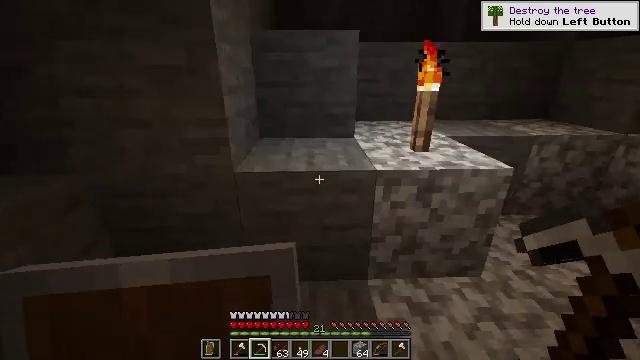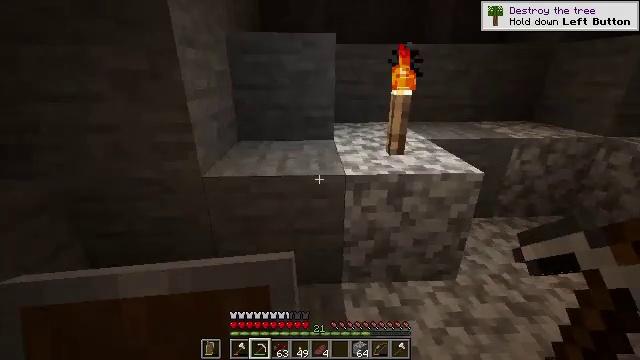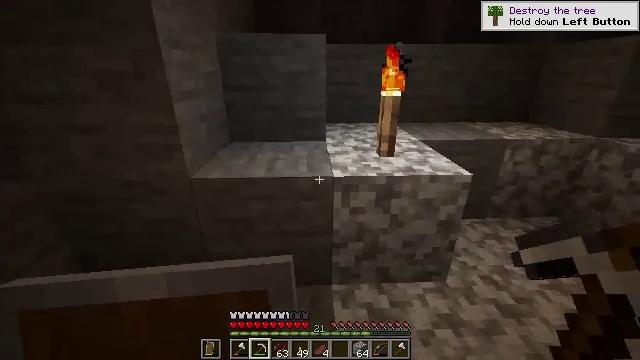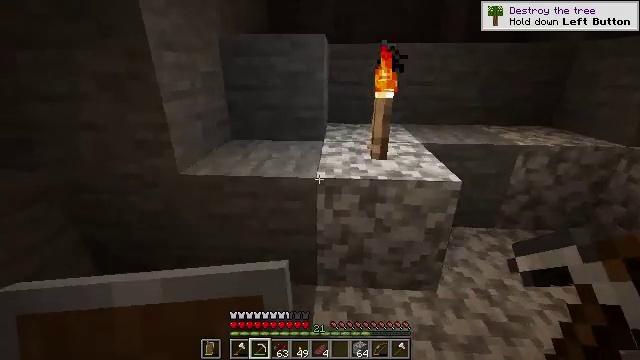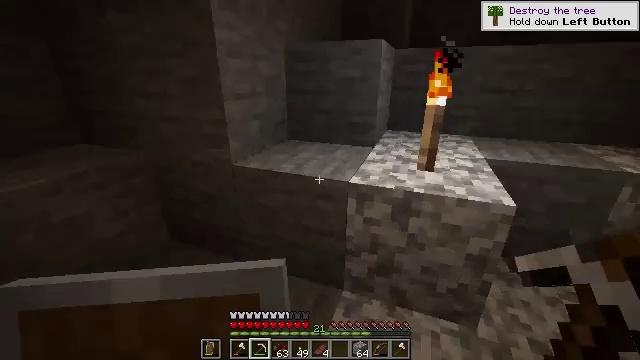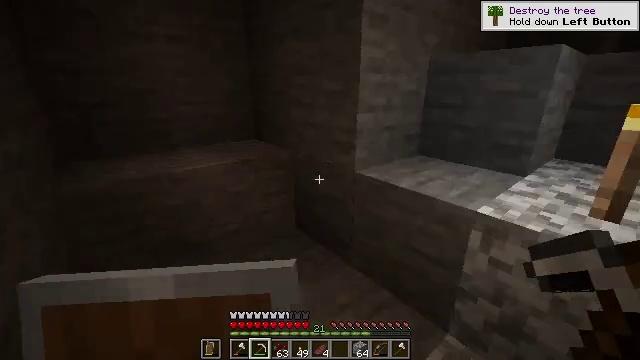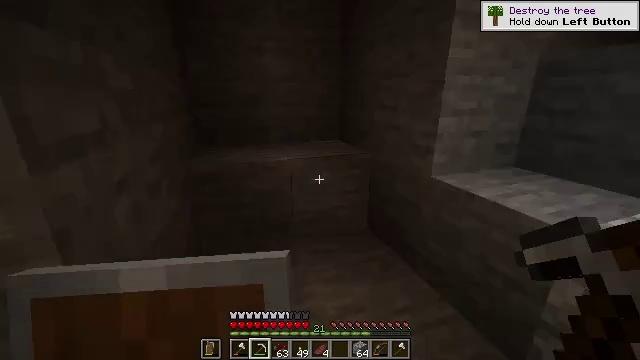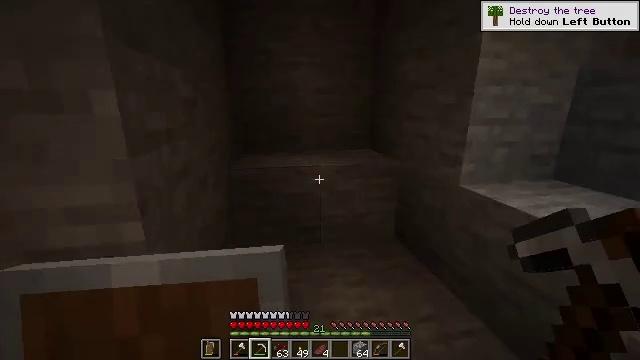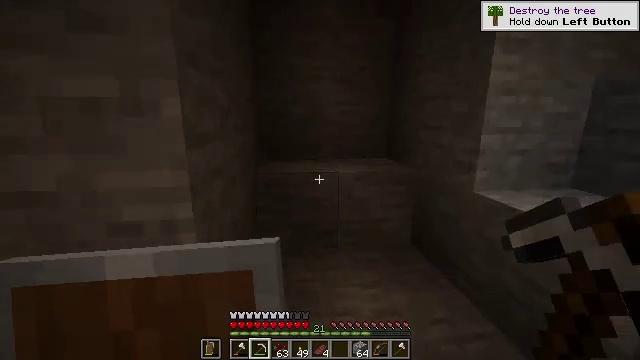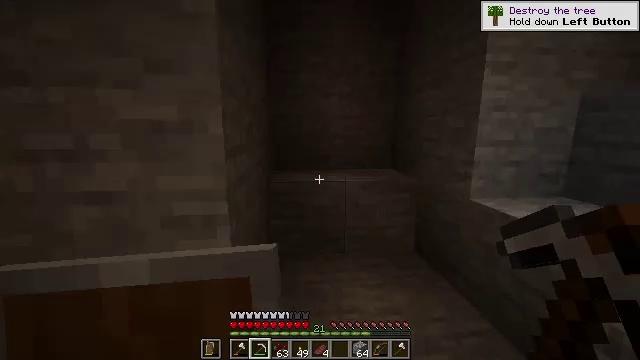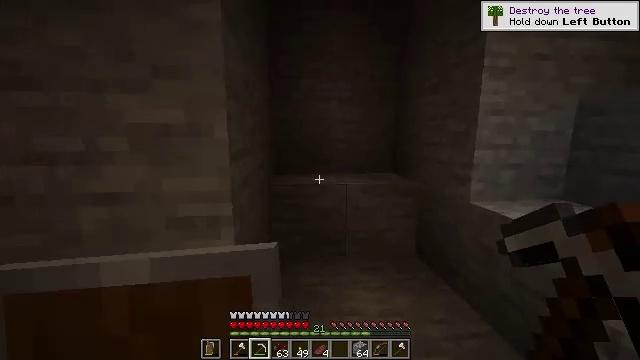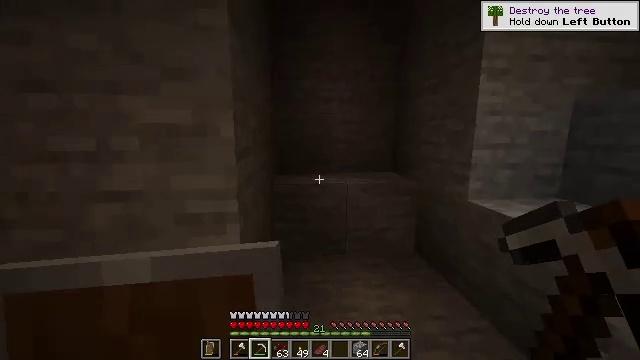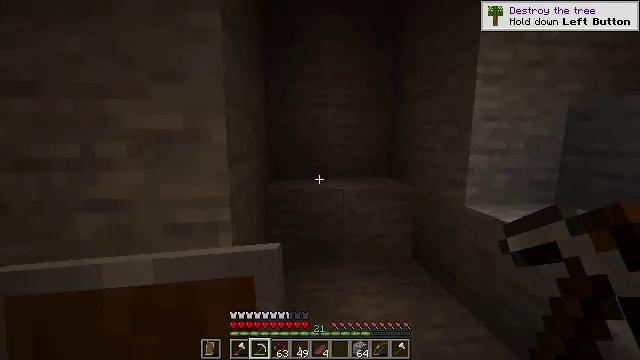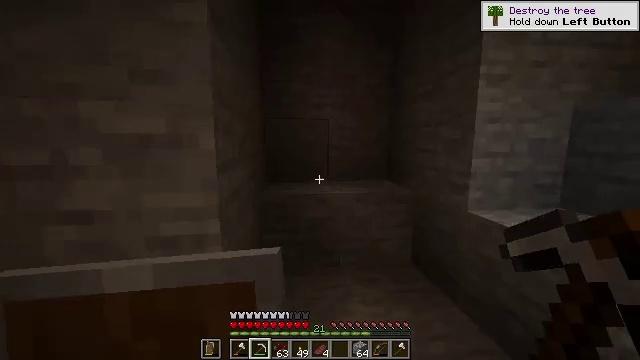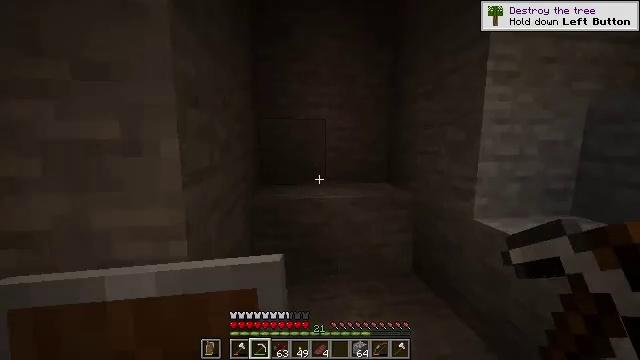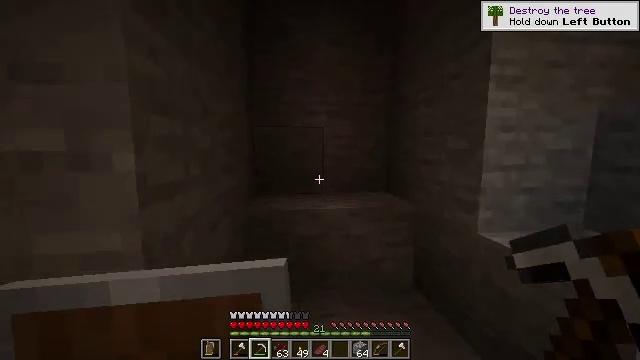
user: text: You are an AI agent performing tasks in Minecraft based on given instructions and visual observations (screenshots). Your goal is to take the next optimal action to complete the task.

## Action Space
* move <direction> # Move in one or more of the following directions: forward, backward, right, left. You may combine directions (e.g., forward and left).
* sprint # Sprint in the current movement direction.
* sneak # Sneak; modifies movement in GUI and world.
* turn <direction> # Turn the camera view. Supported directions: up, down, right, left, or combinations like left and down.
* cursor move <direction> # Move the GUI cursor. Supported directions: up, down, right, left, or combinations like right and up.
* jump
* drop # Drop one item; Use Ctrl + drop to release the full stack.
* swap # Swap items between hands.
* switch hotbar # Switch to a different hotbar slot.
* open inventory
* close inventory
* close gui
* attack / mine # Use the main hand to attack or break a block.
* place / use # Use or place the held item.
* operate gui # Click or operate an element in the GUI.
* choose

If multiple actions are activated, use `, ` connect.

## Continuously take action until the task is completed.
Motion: motion action
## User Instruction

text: Drop a block of andesite.
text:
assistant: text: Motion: move right
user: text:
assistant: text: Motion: move right
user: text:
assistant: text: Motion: move right, turn left
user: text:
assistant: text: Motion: move right, turn left and up
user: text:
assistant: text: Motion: turn left and up
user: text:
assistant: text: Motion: move back, turn left and up
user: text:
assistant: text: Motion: move back, turn left and up
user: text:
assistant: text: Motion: move back, turn left and up
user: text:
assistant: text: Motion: turn left and up
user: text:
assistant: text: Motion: no_op
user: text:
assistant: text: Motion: no_op
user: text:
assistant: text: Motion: move forward, turn right and up
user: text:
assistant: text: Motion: move forward
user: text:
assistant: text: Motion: move forward and move right
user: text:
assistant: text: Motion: move forward and move right, turn up
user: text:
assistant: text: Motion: move forward and move right, turn left and up
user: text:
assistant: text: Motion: move forward and move right, turn left and up
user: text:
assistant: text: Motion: move forward, turn left and up
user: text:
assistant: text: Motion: move forward
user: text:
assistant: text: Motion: no_op
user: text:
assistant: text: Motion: no_op
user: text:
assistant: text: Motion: open inventory
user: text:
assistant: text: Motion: open inventory
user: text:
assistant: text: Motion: no_op
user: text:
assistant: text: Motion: cursor move right
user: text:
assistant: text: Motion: cursor move right
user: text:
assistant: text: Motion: cursor move right and down
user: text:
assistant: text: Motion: no_op
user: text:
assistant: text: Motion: no_op
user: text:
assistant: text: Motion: no_op